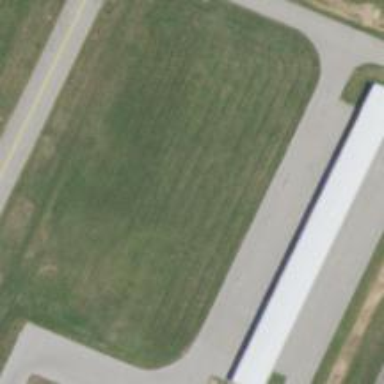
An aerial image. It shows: Hangar at the airport.